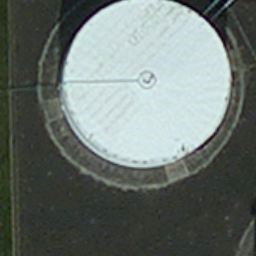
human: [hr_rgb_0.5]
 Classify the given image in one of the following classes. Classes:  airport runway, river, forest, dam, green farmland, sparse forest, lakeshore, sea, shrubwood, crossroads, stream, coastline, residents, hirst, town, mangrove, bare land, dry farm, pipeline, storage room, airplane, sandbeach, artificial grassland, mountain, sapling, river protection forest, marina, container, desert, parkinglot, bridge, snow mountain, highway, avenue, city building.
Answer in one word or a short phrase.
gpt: storage room